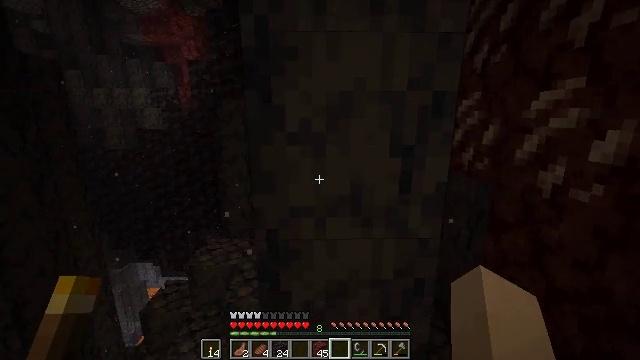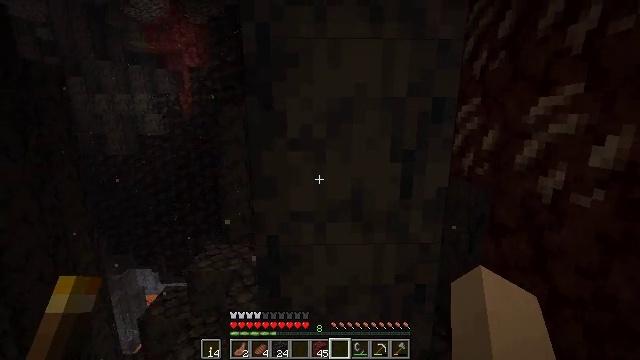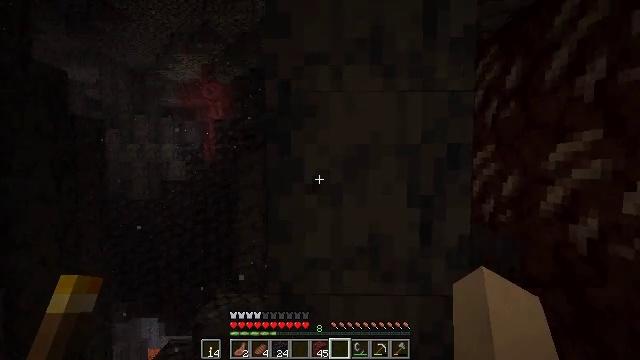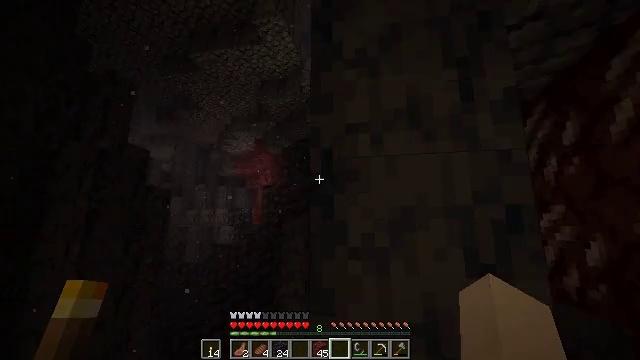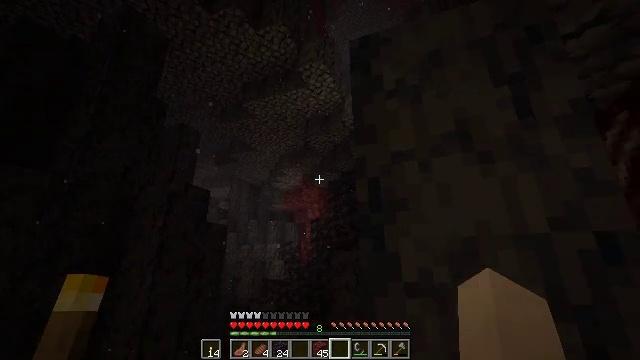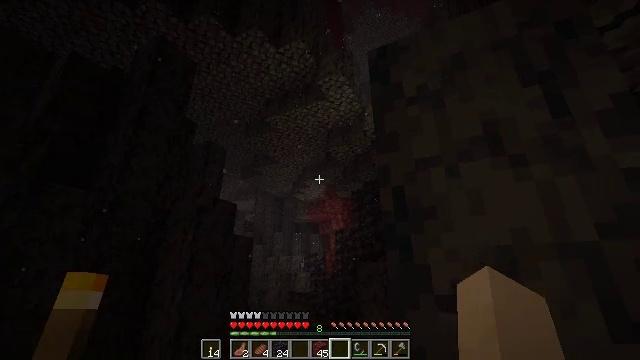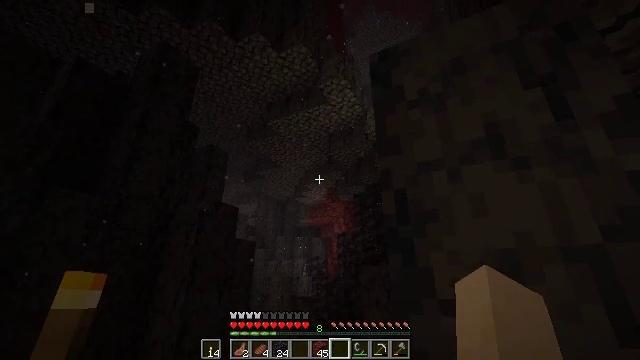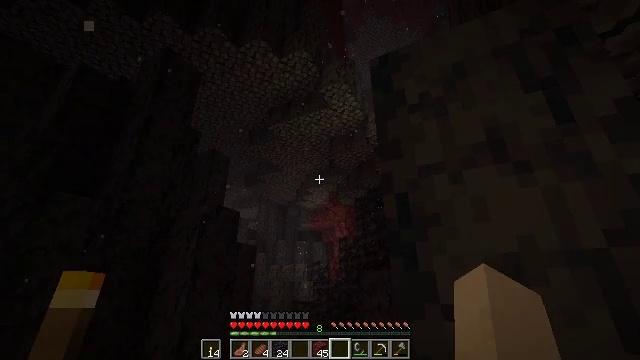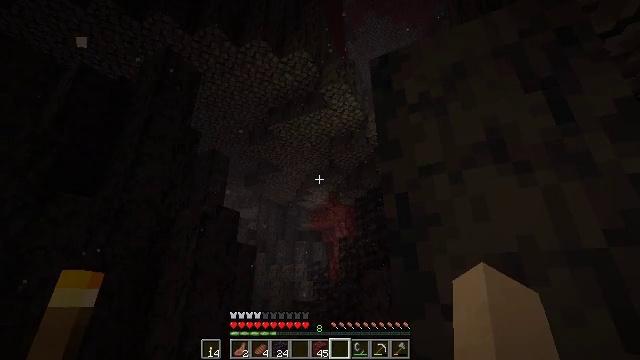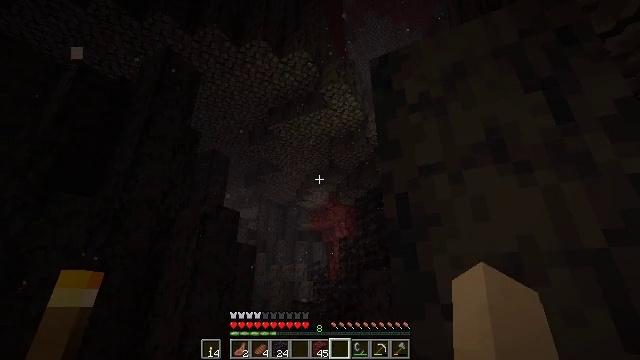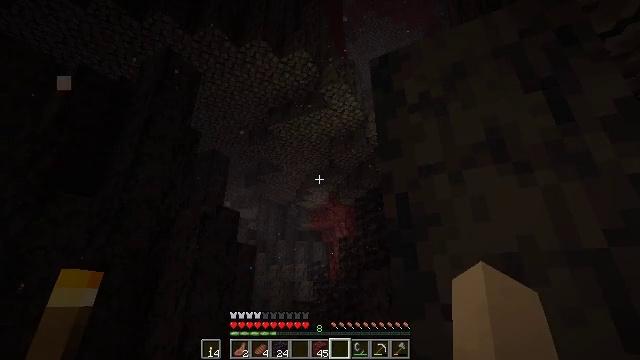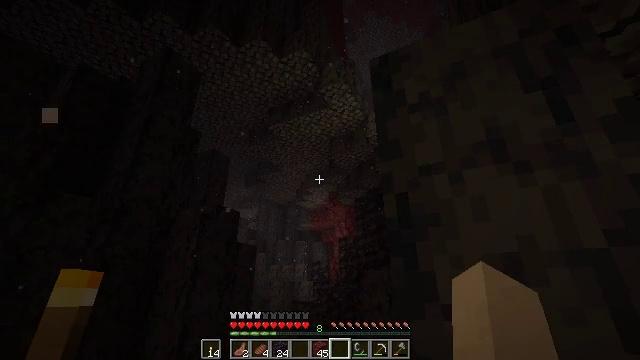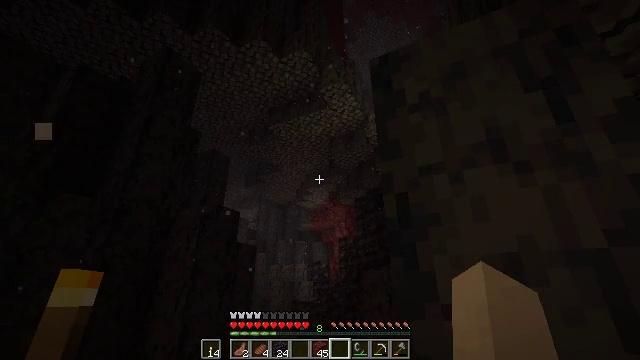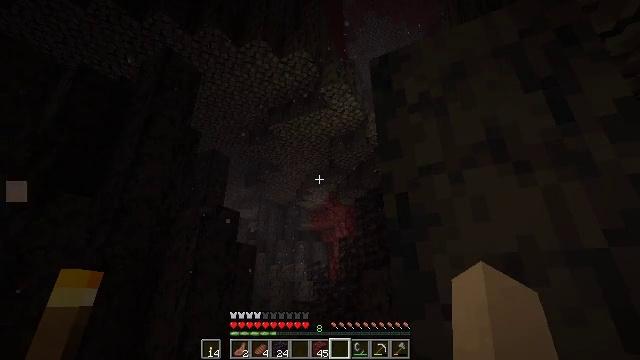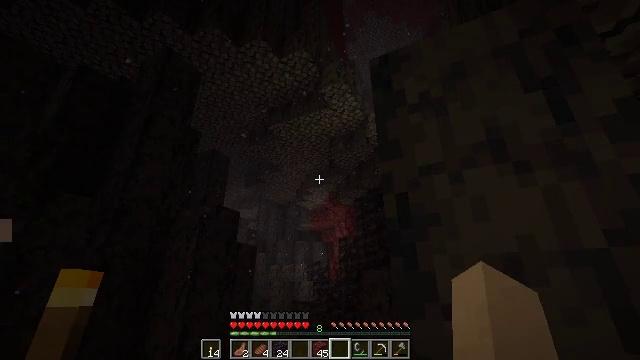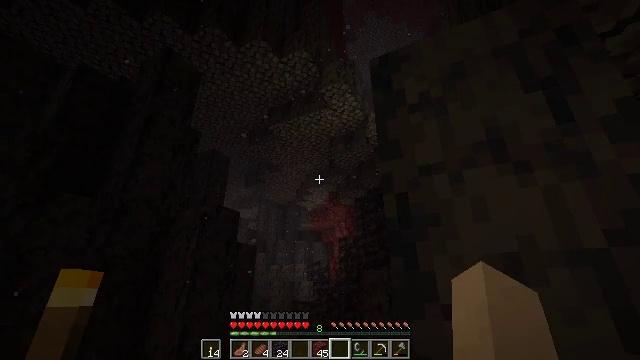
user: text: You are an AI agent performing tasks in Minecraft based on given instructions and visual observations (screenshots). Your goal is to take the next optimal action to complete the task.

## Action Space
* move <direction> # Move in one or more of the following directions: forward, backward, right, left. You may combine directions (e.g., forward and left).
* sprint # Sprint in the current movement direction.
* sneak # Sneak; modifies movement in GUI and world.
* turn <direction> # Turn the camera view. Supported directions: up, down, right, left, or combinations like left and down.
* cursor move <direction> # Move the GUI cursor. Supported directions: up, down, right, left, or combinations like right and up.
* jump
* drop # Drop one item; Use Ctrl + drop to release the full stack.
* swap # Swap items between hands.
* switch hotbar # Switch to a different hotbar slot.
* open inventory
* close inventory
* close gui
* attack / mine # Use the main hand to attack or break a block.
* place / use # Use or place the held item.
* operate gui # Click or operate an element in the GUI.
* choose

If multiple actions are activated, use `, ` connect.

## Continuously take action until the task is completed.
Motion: motion action
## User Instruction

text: Combat the magma cube.
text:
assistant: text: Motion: turn up
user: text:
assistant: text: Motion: turn left and up
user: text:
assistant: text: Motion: turn left and up
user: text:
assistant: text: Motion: turn left and up
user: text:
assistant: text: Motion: turn left and up
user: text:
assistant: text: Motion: no_op
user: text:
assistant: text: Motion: no_op
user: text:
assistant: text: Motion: no_op
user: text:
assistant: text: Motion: no_op
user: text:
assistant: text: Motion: no_op
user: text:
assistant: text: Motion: no_op
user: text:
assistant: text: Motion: no_op
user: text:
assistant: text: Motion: no_op
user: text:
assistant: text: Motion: no_op
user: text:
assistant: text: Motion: no_op
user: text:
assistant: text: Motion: no_op
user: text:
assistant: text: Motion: turn right and up
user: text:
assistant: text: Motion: turn right and up
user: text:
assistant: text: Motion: turn right and up
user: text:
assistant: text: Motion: turn up
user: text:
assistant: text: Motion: turn right and up
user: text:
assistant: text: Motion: no_op
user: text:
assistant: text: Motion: move left
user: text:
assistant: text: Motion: no_op
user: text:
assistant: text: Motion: no_op
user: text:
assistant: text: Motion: no_op
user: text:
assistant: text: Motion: no_op
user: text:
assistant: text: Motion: no_op
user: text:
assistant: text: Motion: no_op
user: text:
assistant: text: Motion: no_op